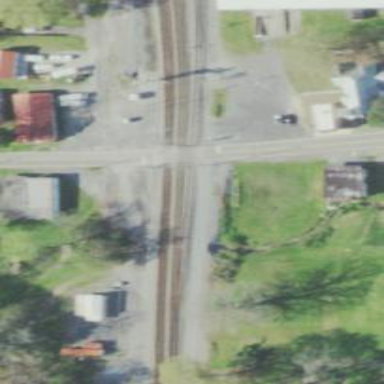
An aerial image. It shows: Level crossing with lights at the railway.